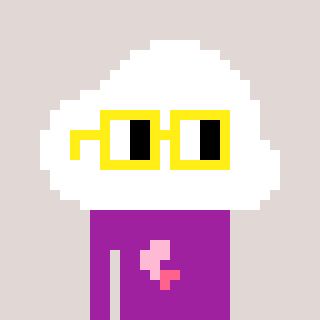
a pixel art character with square yellow glasses, a cloud-shaped head and a magenta-colored body on a warm background